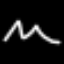
Label: squiggle